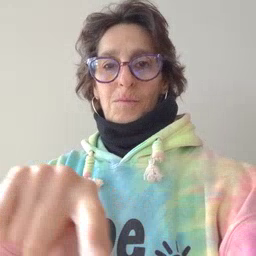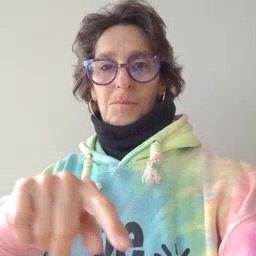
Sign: arm